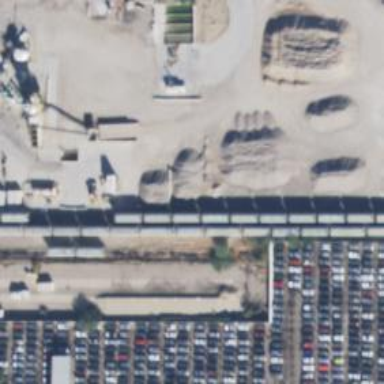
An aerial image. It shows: Rail spur service.